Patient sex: M
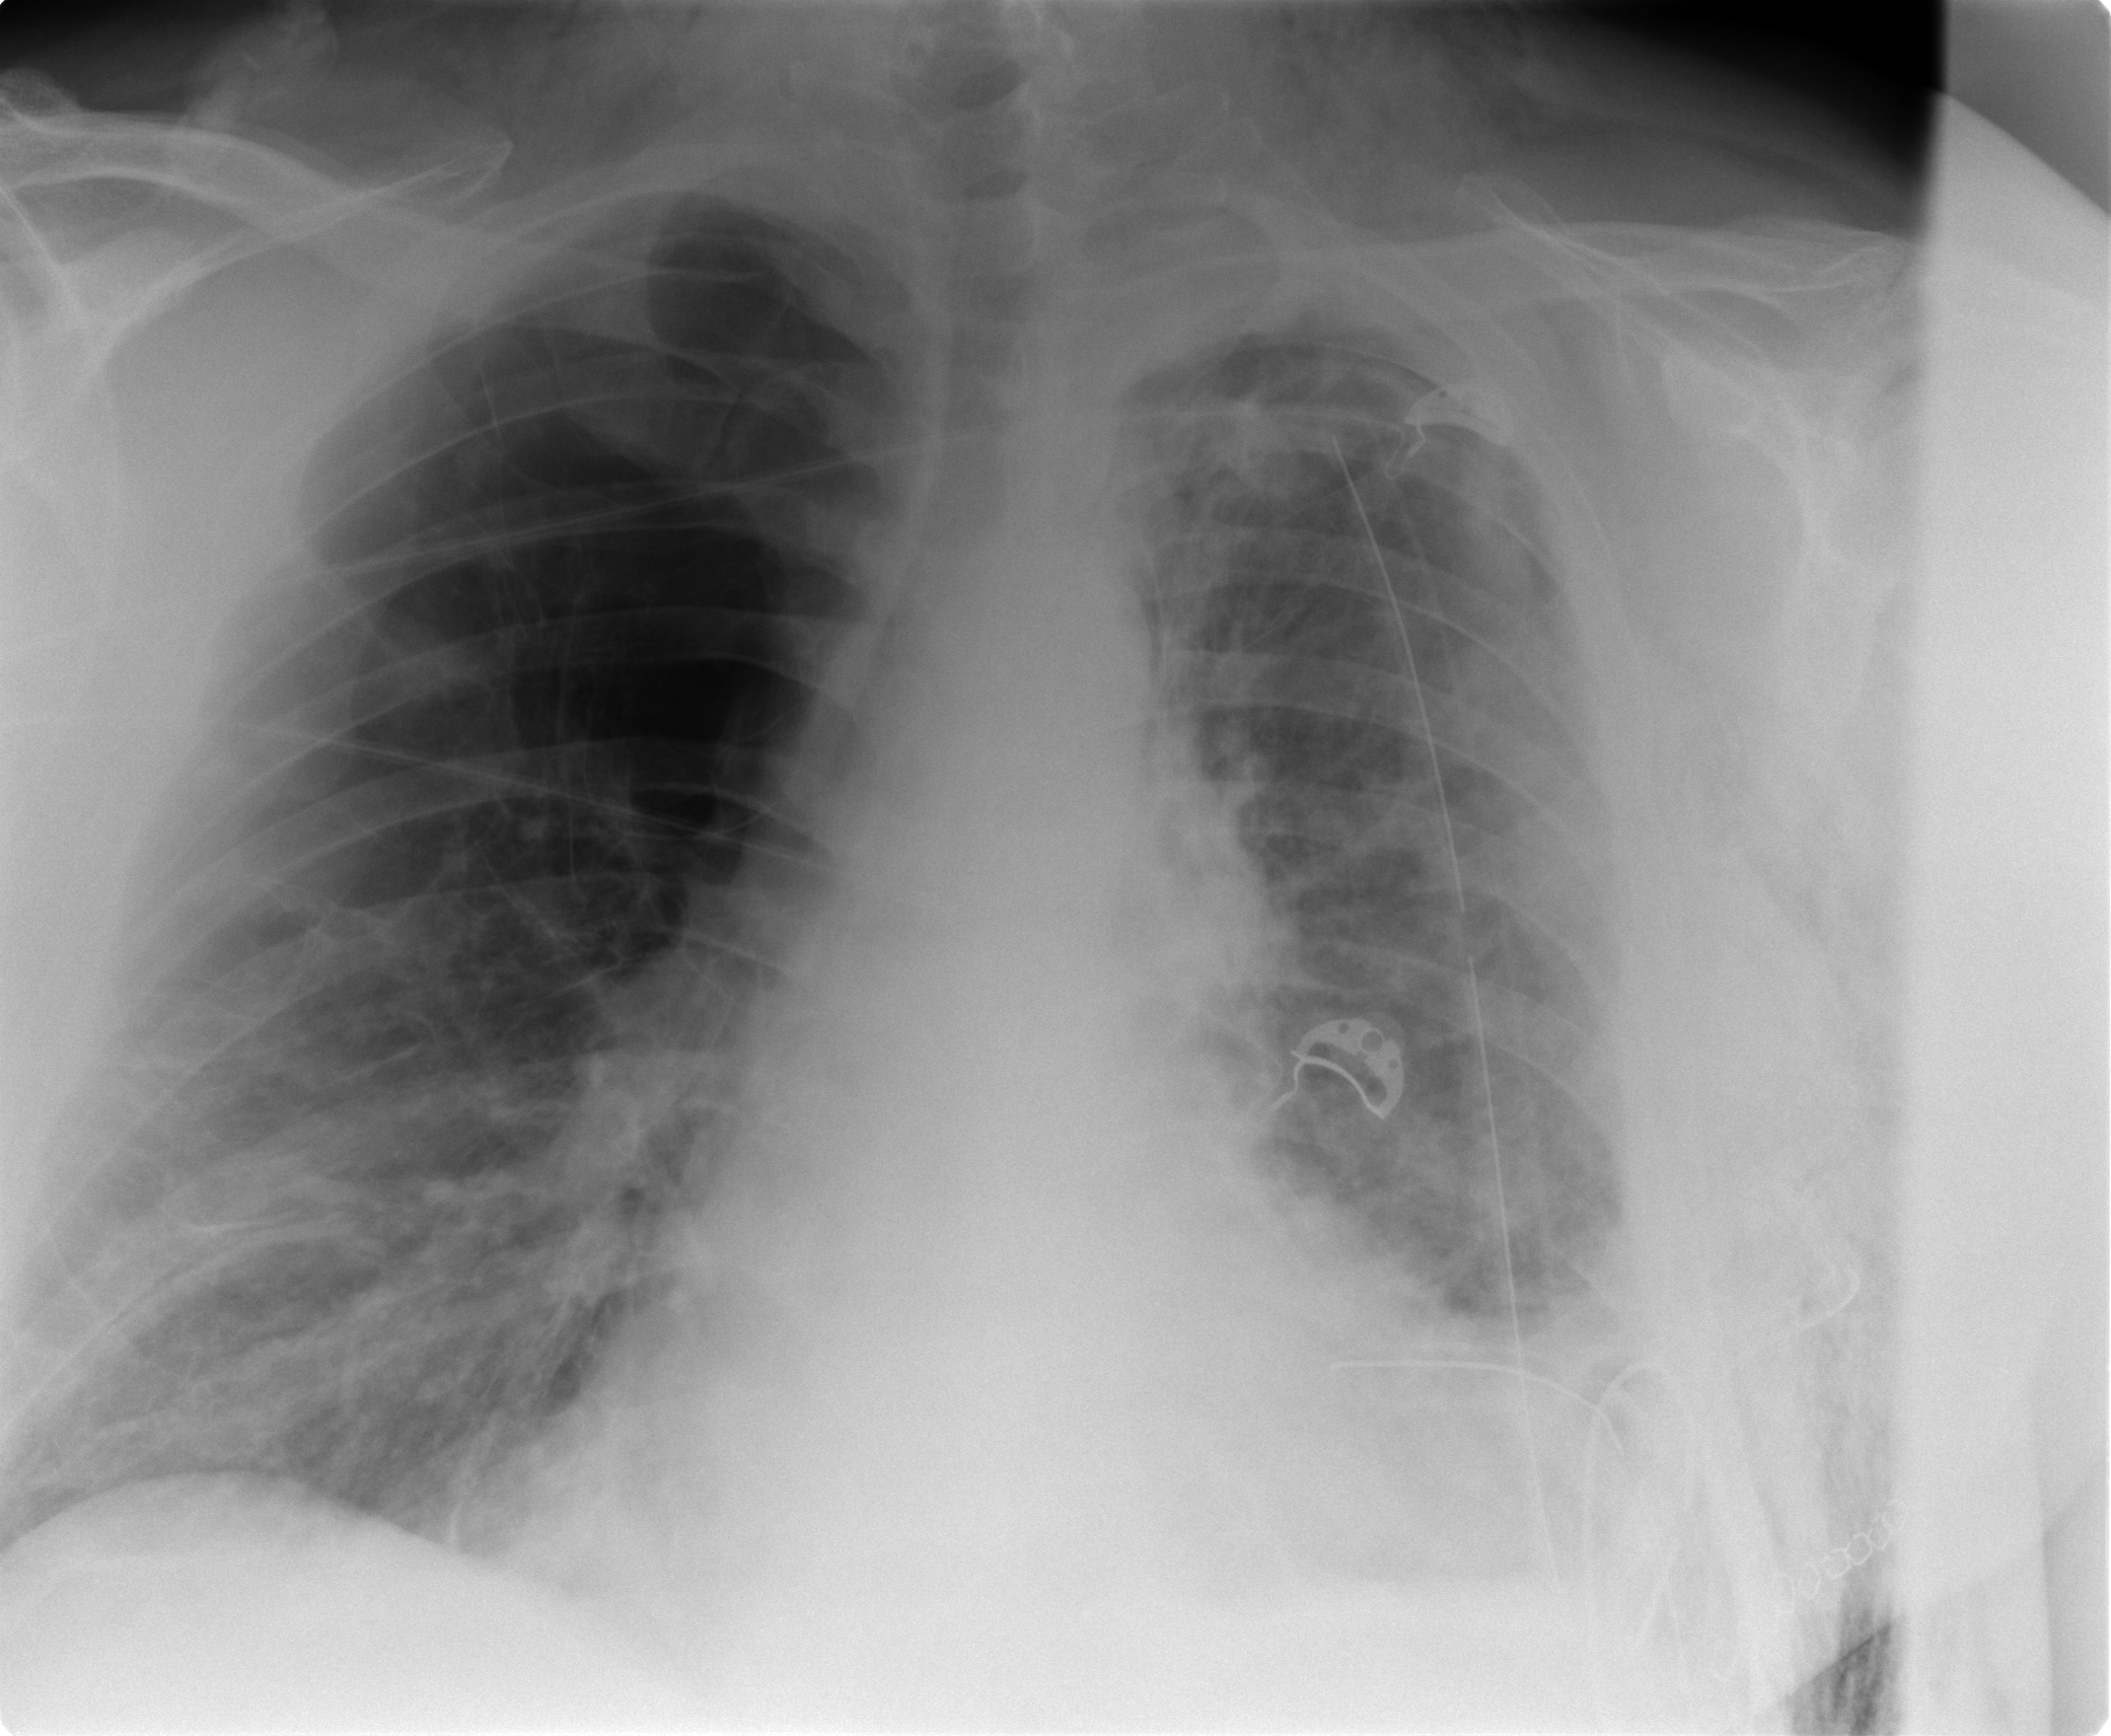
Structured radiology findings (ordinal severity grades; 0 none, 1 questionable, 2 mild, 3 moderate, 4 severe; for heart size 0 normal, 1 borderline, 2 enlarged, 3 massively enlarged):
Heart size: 2
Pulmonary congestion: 0
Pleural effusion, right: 0
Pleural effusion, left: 2
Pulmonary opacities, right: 0
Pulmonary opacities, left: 0
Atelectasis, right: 2
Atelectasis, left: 2